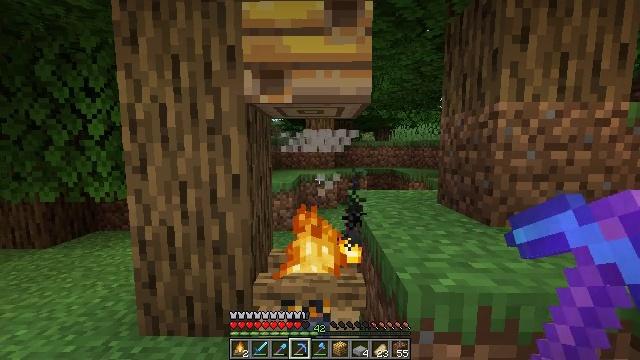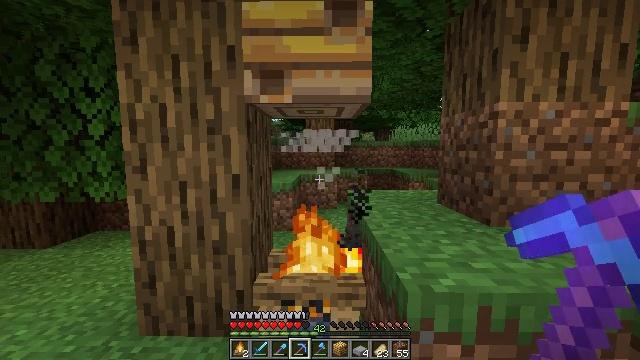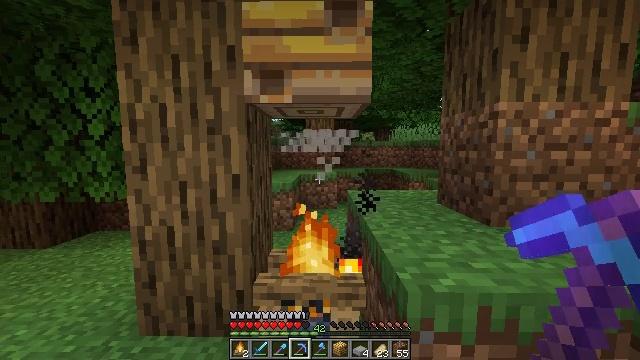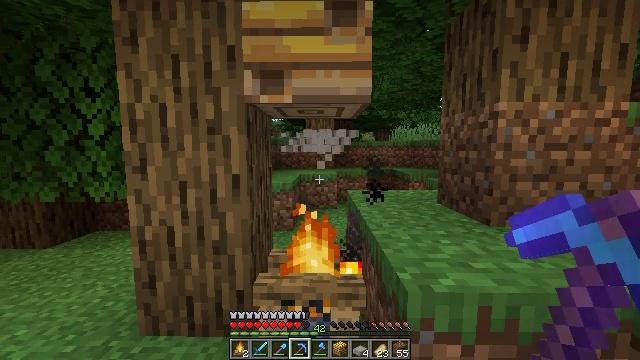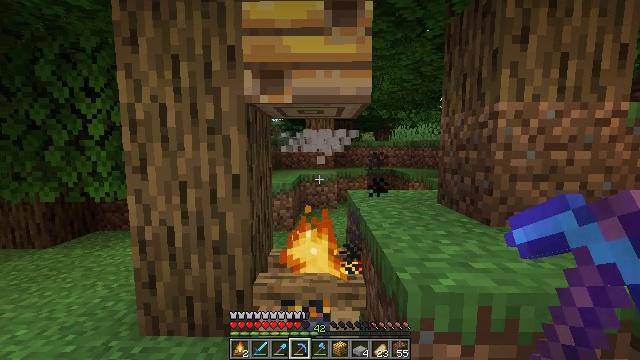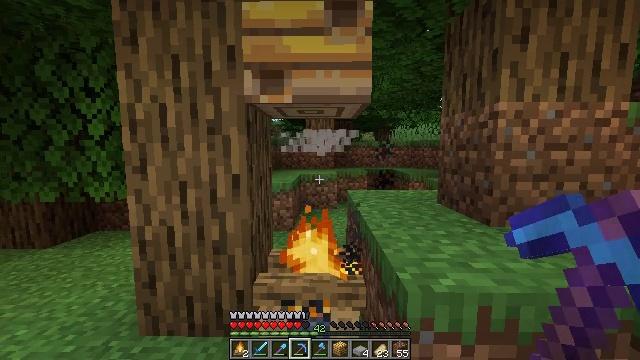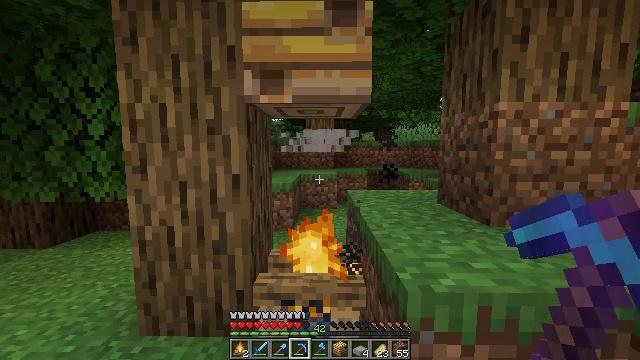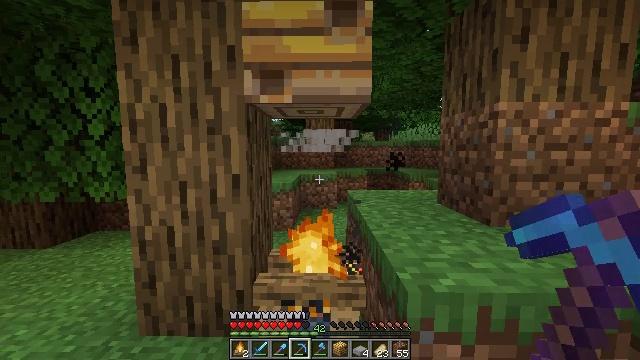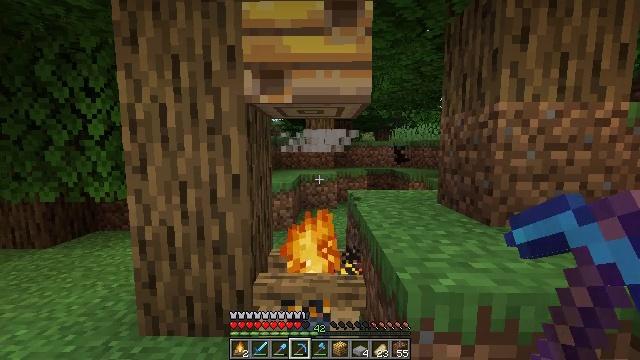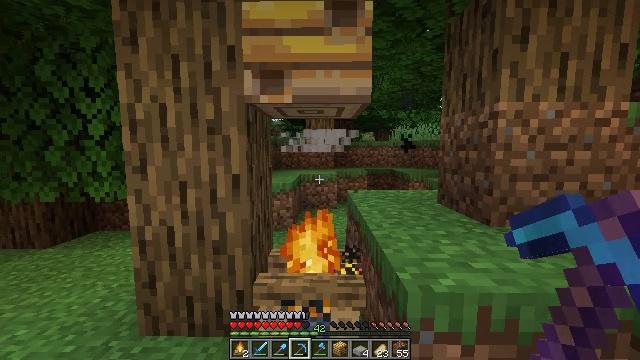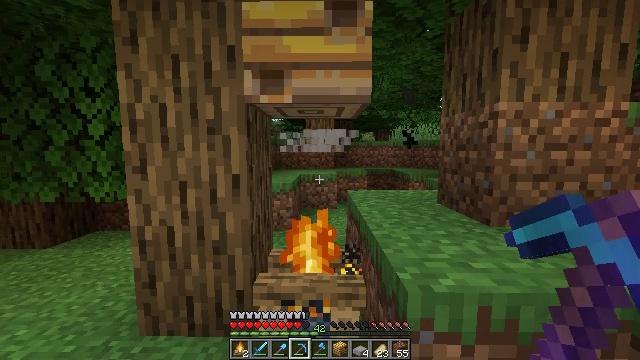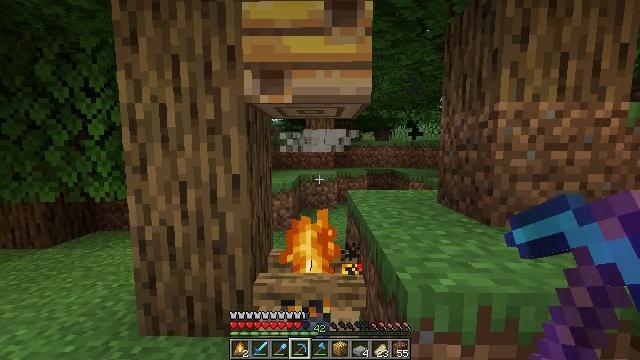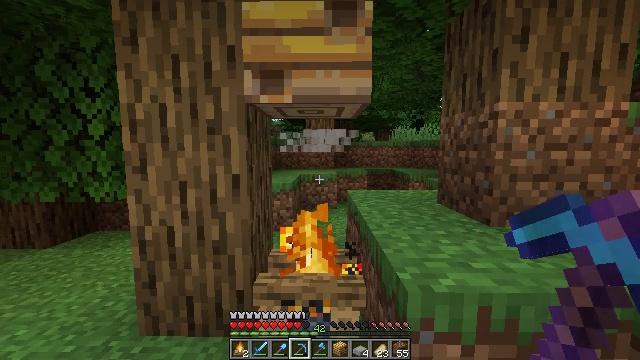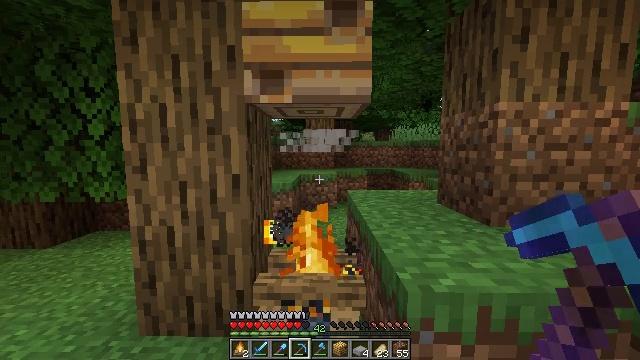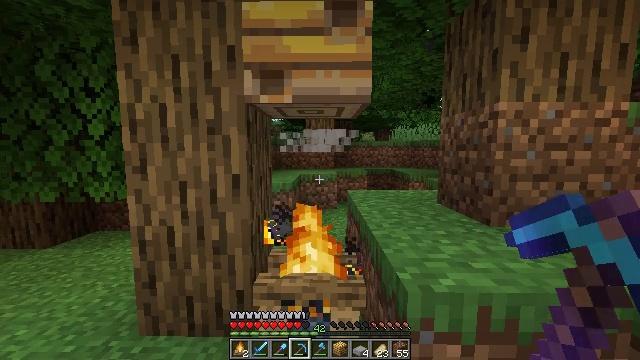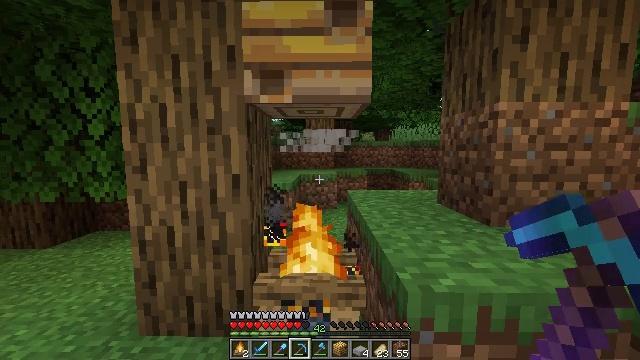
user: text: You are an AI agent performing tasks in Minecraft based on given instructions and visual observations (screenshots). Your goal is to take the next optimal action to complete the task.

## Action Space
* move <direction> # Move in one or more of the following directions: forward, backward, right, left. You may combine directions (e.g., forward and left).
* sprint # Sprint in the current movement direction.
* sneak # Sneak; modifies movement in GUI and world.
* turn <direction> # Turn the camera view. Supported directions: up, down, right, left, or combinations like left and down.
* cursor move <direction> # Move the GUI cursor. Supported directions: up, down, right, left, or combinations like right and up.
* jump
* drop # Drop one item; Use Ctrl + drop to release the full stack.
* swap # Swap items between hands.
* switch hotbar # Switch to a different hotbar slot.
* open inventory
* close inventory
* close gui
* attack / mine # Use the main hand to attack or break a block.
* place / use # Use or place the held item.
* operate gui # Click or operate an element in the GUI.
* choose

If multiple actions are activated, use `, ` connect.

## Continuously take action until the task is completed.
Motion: motion action
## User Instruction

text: Destroy the bee nest.
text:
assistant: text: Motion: no_op
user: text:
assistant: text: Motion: no_op
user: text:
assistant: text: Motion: no_op
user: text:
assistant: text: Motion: no_op
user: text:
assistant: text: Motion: no_op
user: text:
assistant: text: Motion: no_op
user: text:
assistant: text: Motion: no_op
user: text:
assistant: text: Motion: no_op
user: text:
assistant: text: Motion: no_op
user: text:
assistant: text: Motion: no_op
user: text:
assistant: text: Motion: no_op
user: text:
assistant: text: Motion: no_op
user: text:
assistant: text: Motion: no_op
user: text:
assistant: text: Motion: no_op
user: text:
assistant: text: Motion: no_op
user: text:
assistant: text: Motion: no_op
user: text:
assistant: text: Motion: no_op
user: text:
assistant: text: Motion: no_op
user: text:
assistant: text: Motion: no_op
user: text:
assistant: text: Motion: no_op
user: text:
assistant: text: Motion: no_op
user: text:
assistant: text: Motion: no_op
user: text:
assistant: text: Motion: no_op
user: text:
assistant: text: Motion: no_op
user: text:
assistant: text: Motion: no_op
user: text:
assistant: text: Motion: no_op
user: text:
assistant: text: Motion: no_op
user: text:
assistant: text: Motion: no_op
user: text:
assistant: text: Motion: no_op
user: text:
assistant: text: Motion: no_op